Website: apple
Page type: account-selection
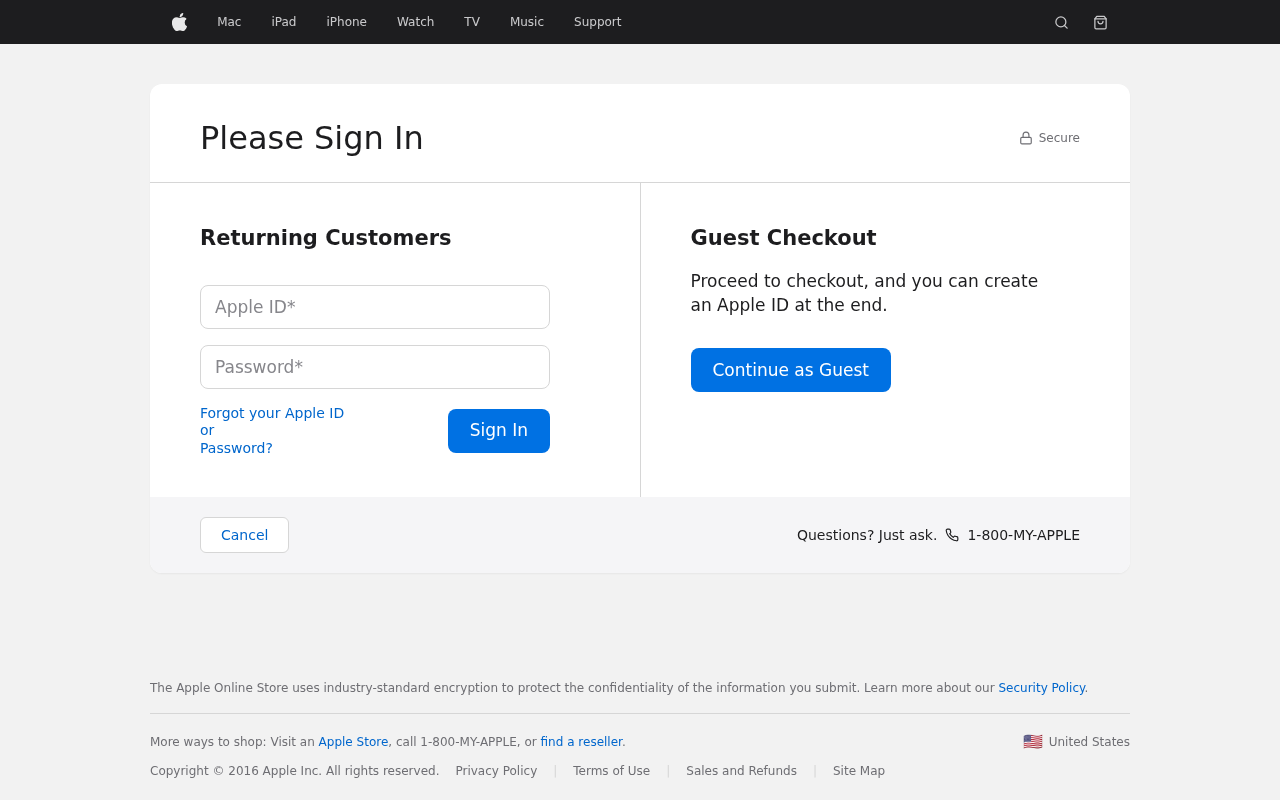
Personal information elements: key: PII_LOGIN_USERNAME
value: william.kirby